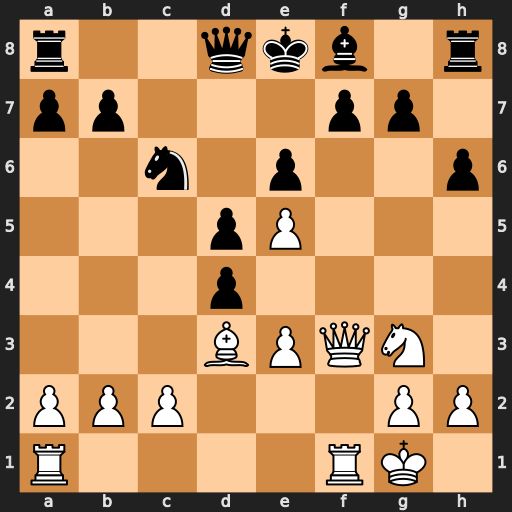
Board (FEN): r2qkb1r/pp3pp1/2n1p2p/3pP3/3p4/3BPQN1/PPP3PP/R4RK1
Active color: w
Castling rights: kq
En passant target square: -
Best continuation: Qxf7#